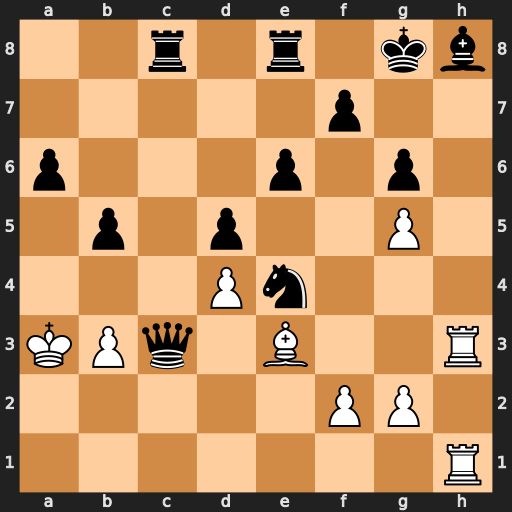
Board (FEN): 2r1r1kb/5p2/p3p1p1/1p1p2P1/3Pn3/KPq1B2R/5PP1/7R
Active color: w
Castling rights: -
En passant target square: -
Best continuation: Rxh8+ Kg7 R1h7#